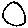
Label: circle